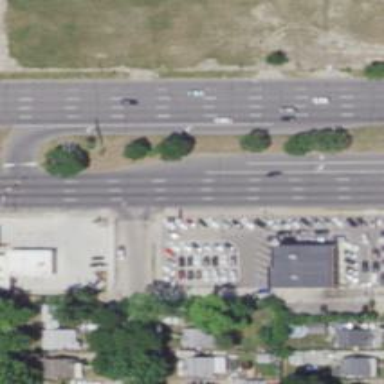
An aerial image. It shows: Trunk highway.